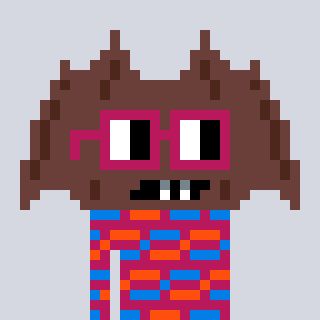
a pixel art character with square dark red glasses, a bat-shaped head and a darkpink-colored body on a cool background